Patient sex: F
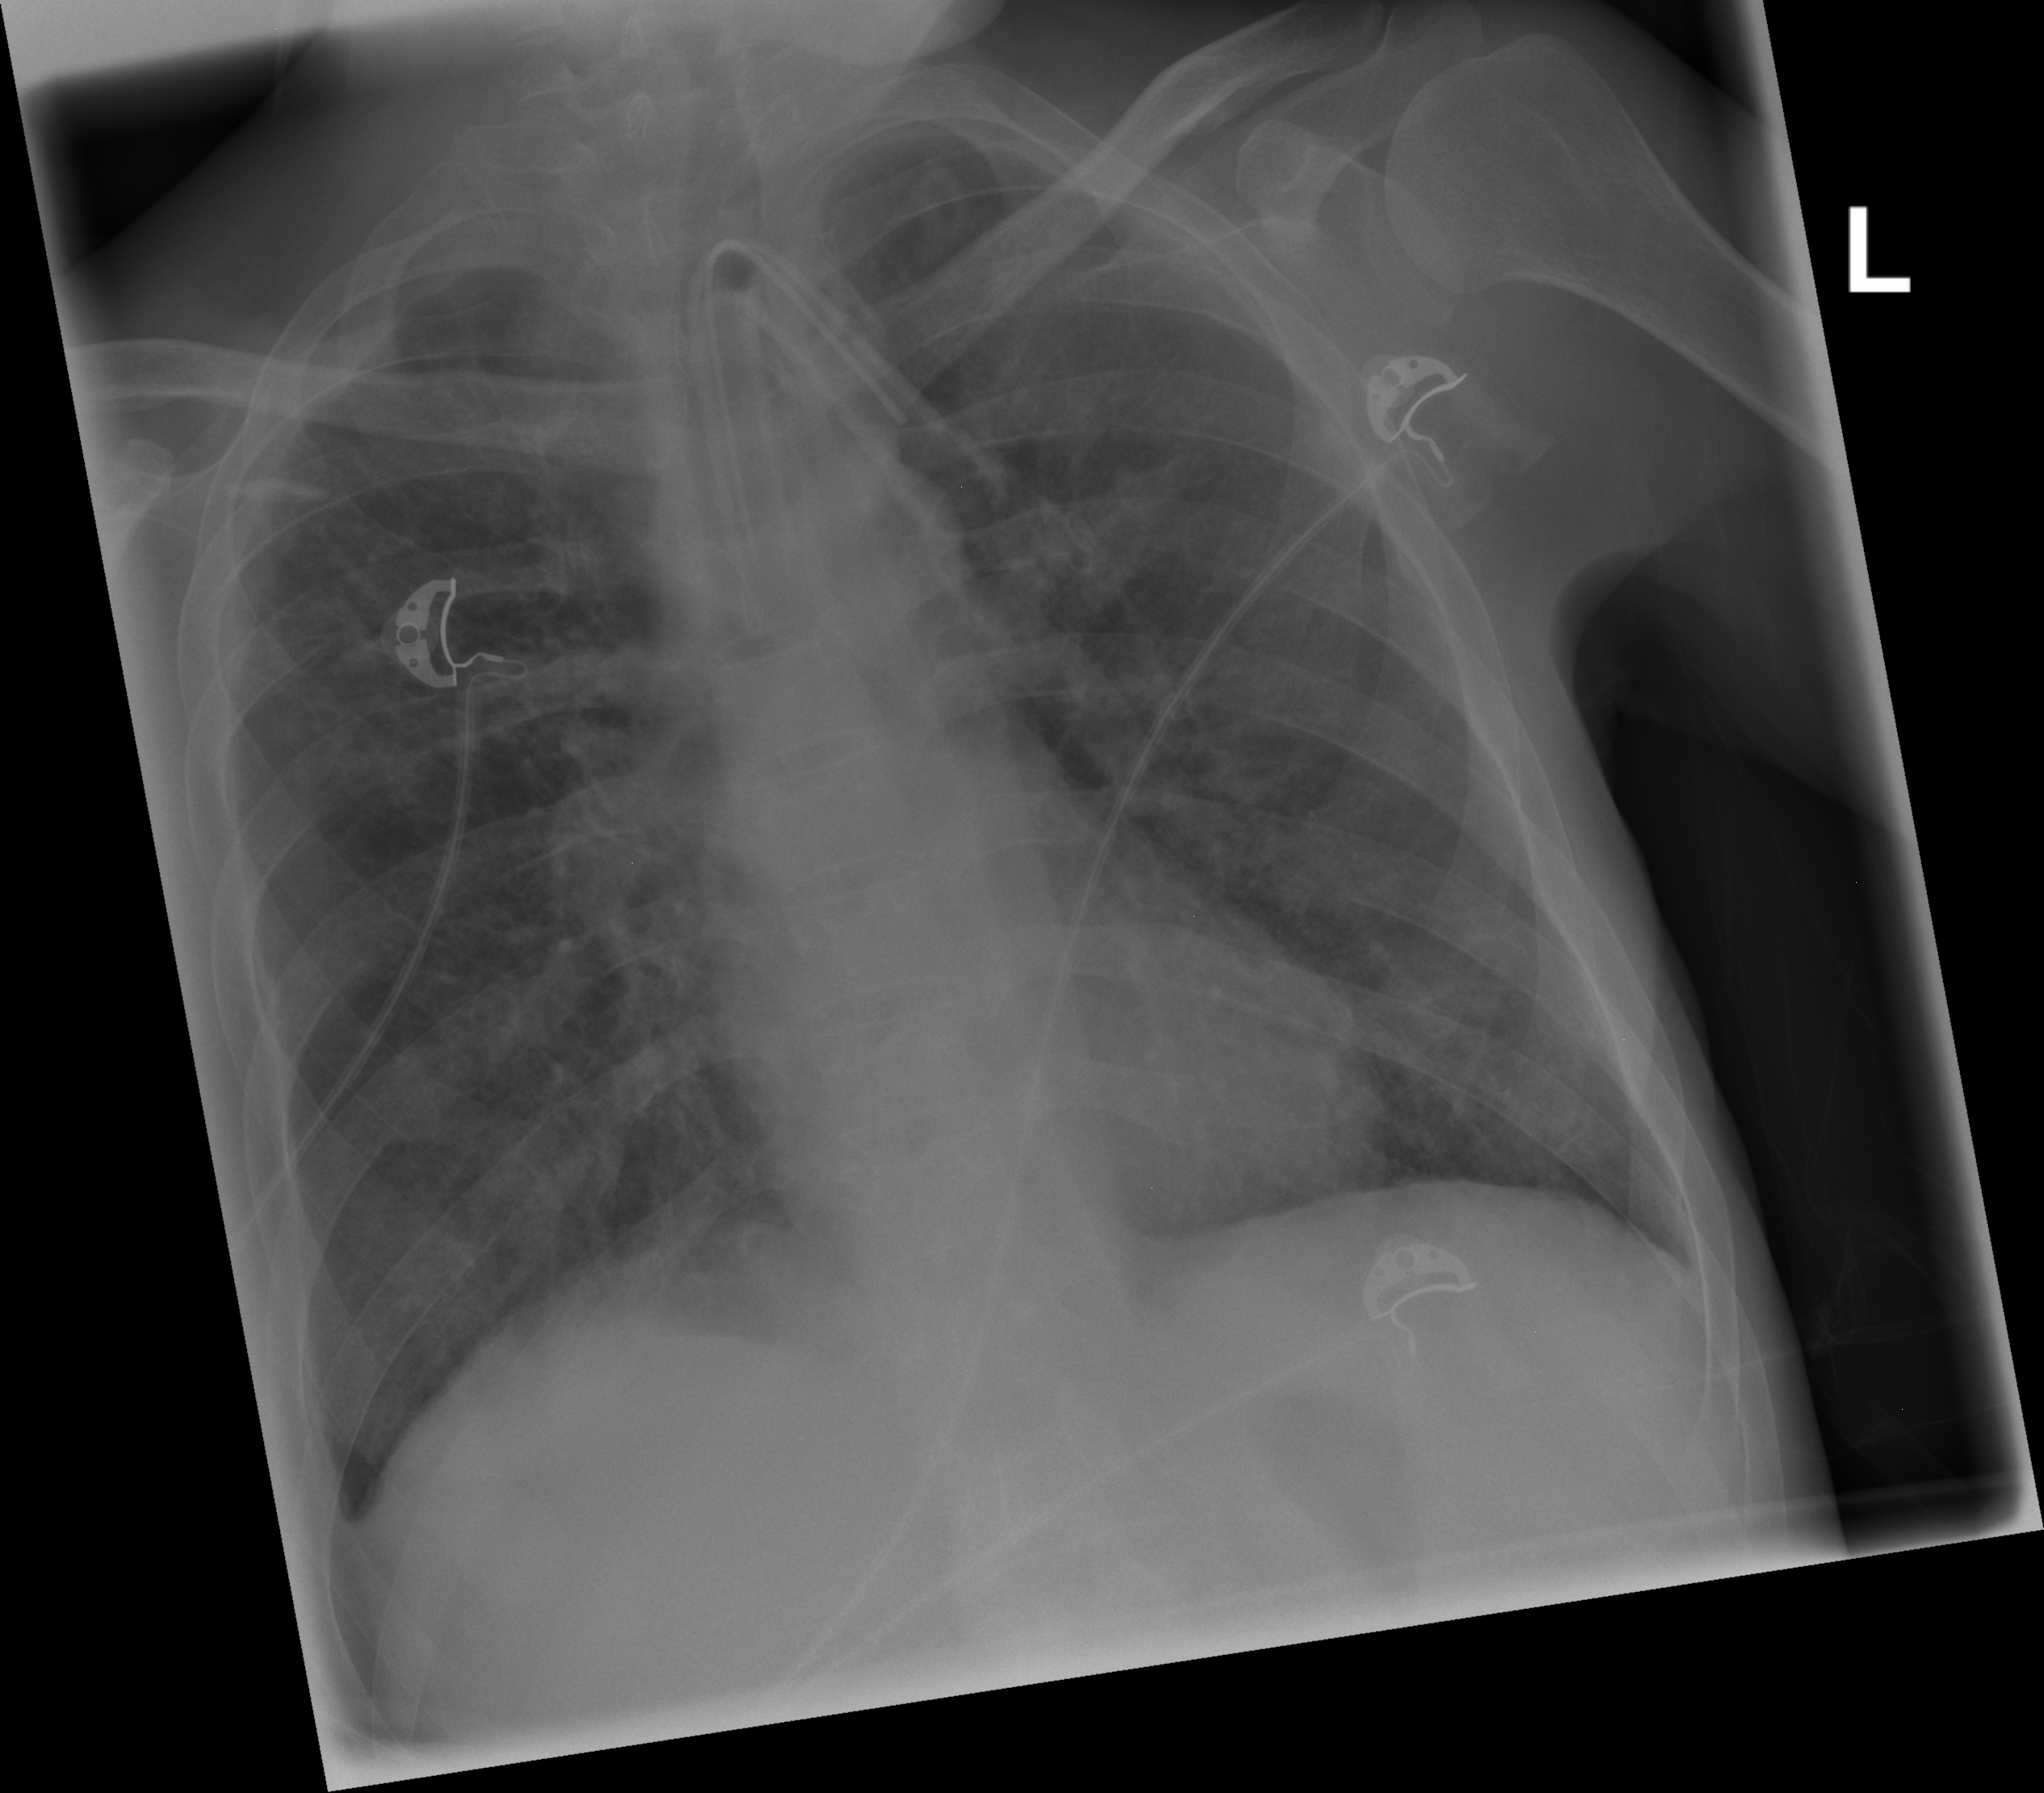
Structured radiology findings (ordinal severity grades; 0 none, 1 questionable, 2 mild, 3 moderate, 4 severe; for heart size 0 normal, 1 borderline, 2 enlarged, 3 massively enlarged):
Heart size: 0
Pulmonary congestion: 1
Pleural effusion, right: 0
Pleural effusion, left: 0
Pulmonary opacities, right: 1
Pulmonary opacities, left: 0
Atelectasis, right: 2
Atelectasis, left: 0